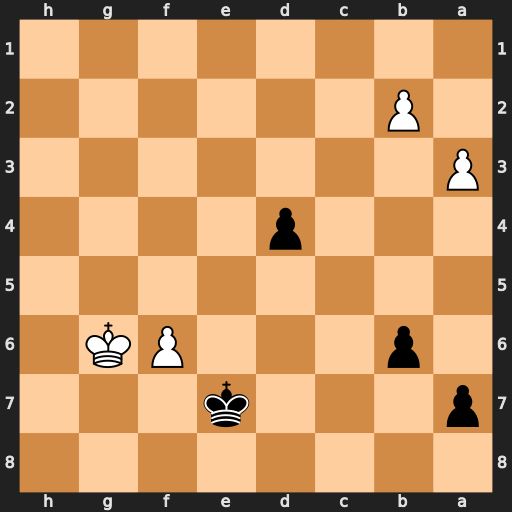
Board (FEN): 8/p3k3/1p3PK1/8/3p4/P7/1P6/8
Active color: b
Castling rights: -
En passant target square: -
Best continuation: Kf8 Kf5 d3 Ke4 d2